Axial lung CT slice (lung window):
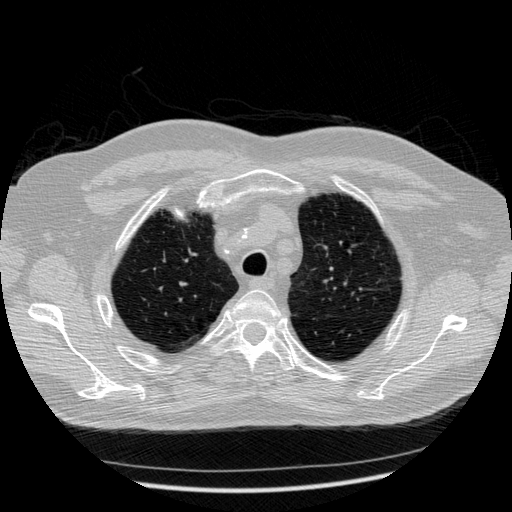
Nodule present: no